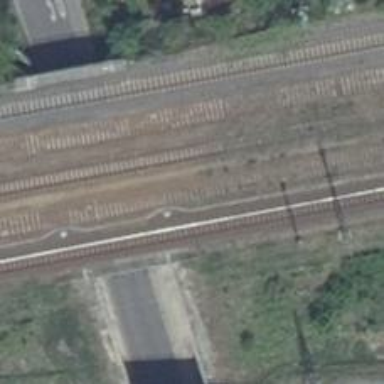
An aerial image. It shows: Abandoned railroad bridge.